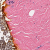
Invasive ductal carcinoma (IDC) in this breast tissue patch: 0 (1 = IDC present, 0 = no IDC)